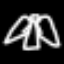
Label: angel